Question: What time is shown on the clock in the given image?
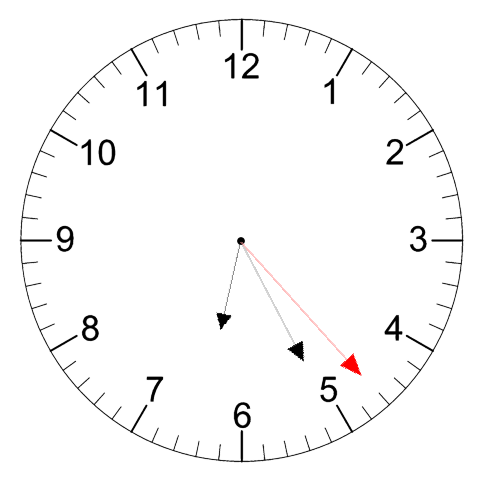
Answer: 06:25:23